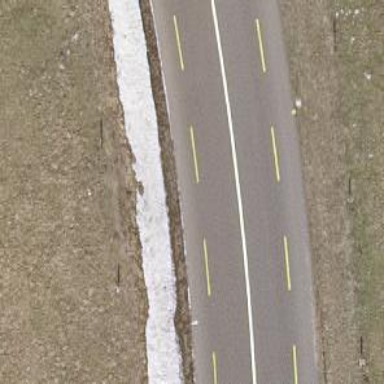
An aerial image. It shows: Primary highway with dedicated lane for cyclists.